Question: I am having issues with ie 8 compatibility mode. I have some buttons that have images on them. I also have some jquery validation on my page. When I test the jquery validation with input that won't pass the validator, The image on the button disapears, the button extends to the end of the table row that it is held in, and text appears over the top of it. This also occurs when I submit the page (in compatibility mode or not)...
Also, not that there is a message above the Refresh button. That message should only appear after a timeout javascript function has run its course. And it does that when compatability mode is not on. What is going on, and how can I change that. Note, this is an ASP.net MVC2 site. I know it all just writes HTML, but I thought that would be something nice to think about.
'''
$(".datepicker1").datepicker({
showOn: 'both',
buttonImage: '<%=Url.Content("~/images/calendar.gif")%>',
dateFormat: 'mm/dd/yy',
changeMonth: true,
changeYear: true
});
'''
The above would be the jquery code that has the button image code
'''
<div id="countdownDiv" style="display:none">
<p><font color="#990000"><b>Sorry, This Data has expired. Please Refresh The page.</b></font></p>
<%
Html.BeginForm("EditTemplate", "PatientACO", new { Template = PatID, popID = population, PopulationPatID = PopPatId, Enc = encounter });
%><input type="submit" value="Refresh" id="test" /><%
Html.EndForm();%>
</div>
'''
The above would be the code segment that is always showing up.
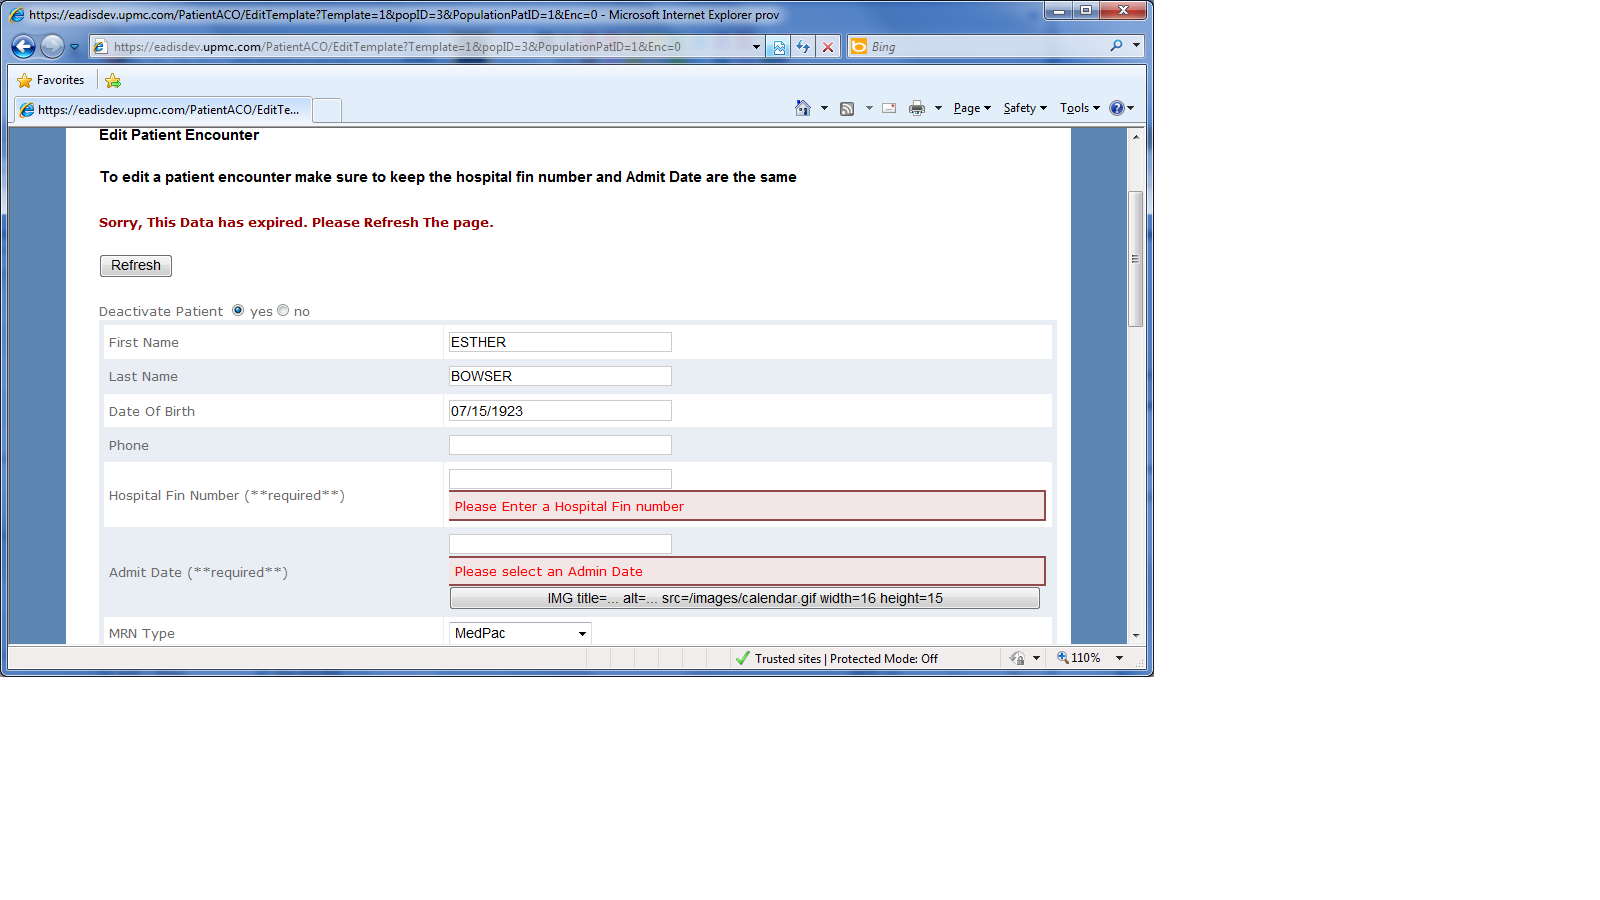
Answer: Try this:
'''
<form method="post">
<input type="hidden" name="select" value="" />
<input type="image" name="submit" value="somePresident" src="president.gif" onclick="this.form.select.value = this.value" />
</form>
'''
Taken from : <URL>